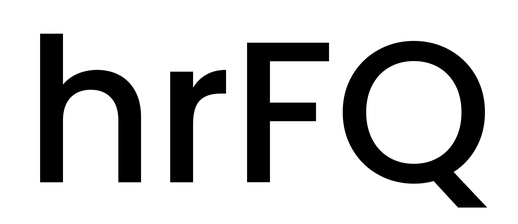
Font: Poppins-Medium